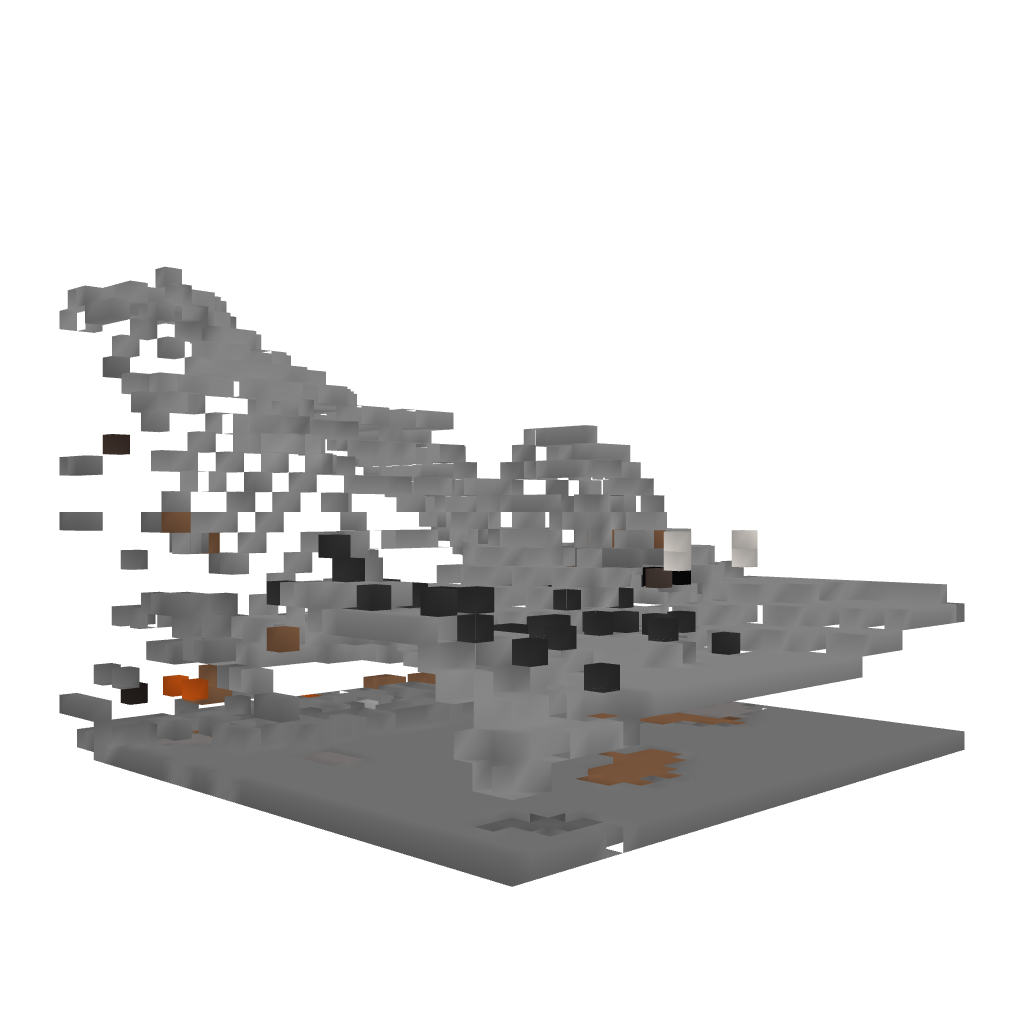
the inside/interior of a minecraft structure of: The Quartz Labyrinth